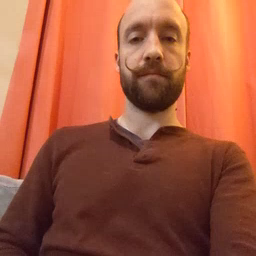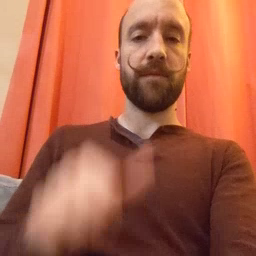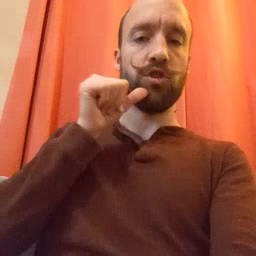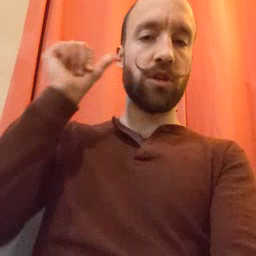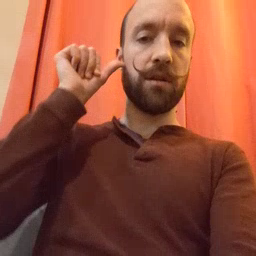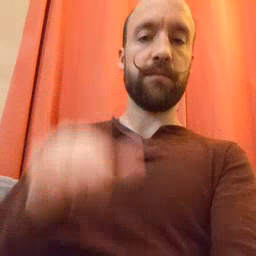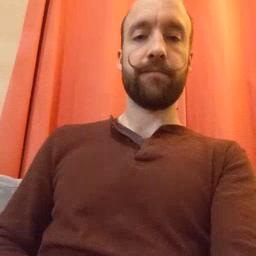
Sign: yesterday